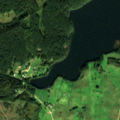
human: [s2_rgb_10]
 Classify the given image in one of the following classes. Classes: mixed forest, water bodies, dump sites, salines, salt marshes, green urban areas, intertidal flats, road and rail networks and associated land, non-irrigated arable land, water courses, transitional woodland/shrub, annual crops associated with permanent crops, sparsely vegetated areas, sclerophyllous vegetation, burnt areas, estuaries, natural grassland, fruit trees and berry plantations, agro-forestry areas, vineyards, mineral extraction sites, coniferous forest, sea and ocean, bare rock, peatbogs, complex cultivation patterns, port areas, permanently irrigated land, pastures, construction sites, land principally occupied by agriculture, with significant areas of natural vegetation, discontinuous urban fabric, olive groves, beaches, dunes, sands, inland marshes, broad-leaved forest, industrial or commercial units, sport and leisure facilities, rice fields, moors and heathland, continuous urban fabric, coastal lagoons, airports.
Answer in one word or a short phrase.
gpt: pastures, complex cultivation patterns, land principally occupied by agriculture, with significant areas of natural vegetation, coniferous forest, water bodies